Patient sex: M
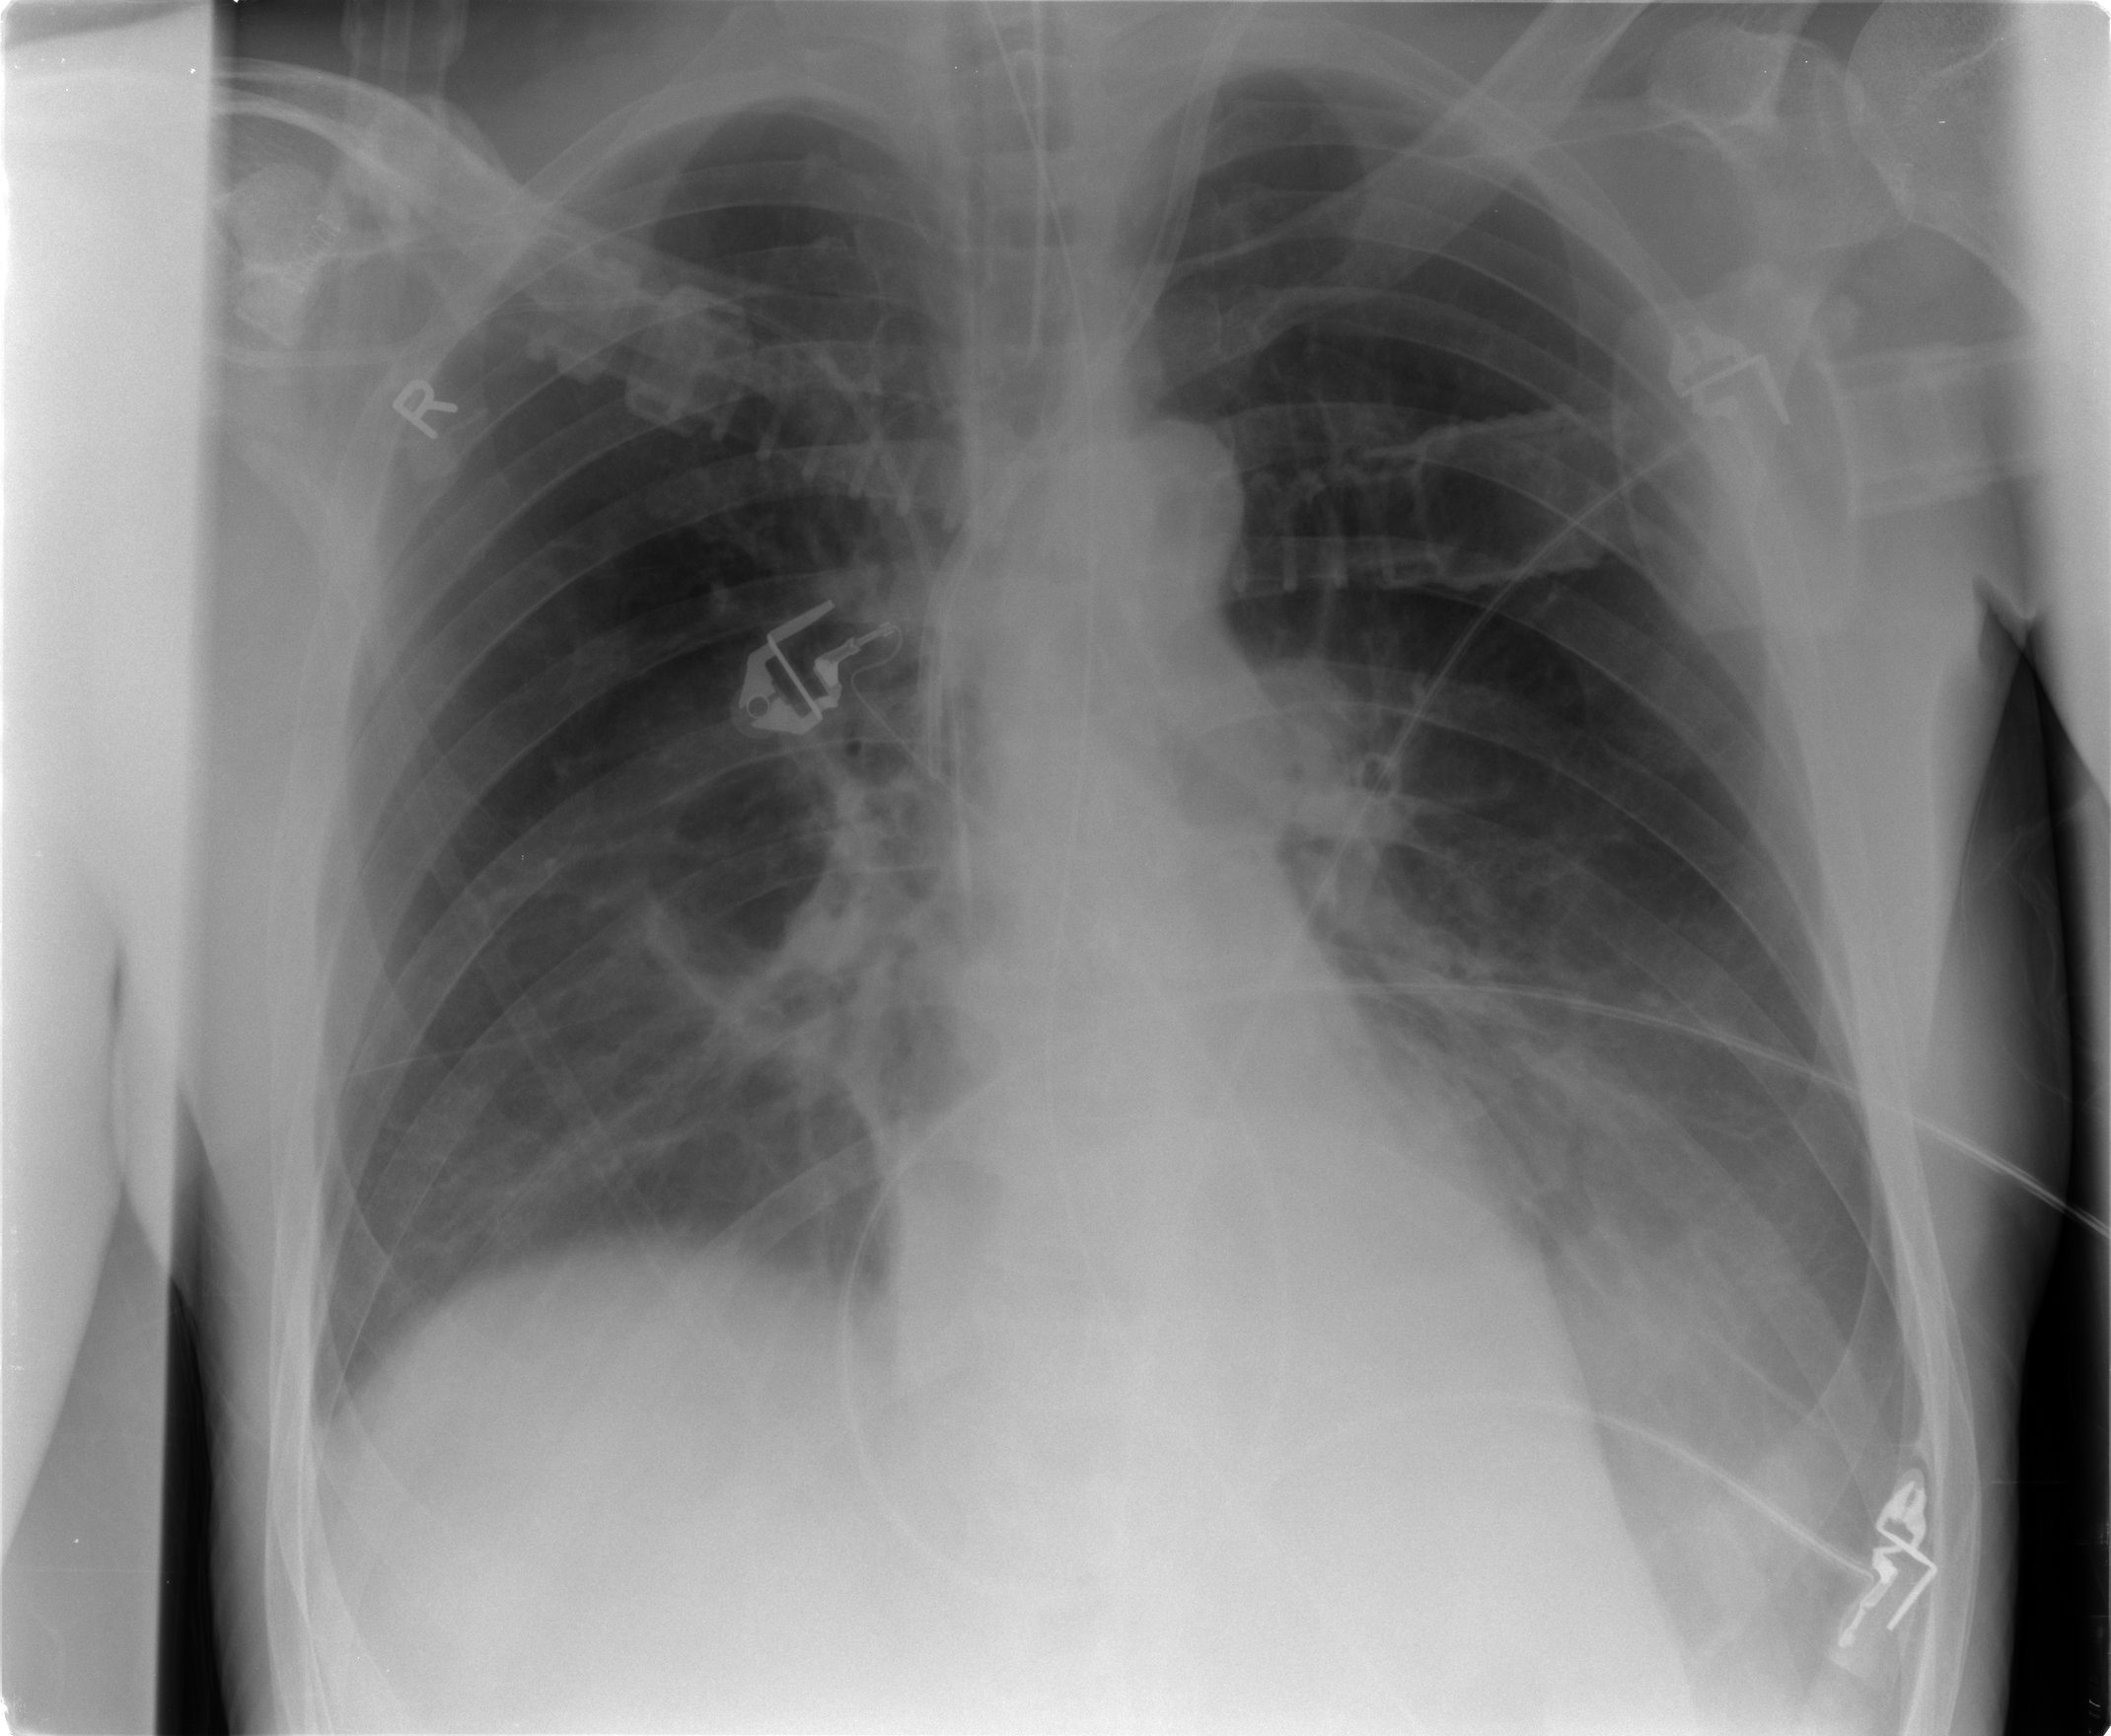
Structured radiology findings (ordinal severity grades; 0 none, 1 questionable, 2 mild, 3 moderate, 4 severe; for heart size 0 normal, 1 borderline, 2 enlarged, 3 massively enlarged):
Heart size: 0
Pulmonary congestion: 1
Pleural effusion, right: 2
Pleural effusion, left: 2
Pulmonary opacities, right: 0
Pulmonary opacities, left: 0
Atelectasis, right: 2
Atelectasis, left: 2